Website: crate-barrel
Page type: cross-sells
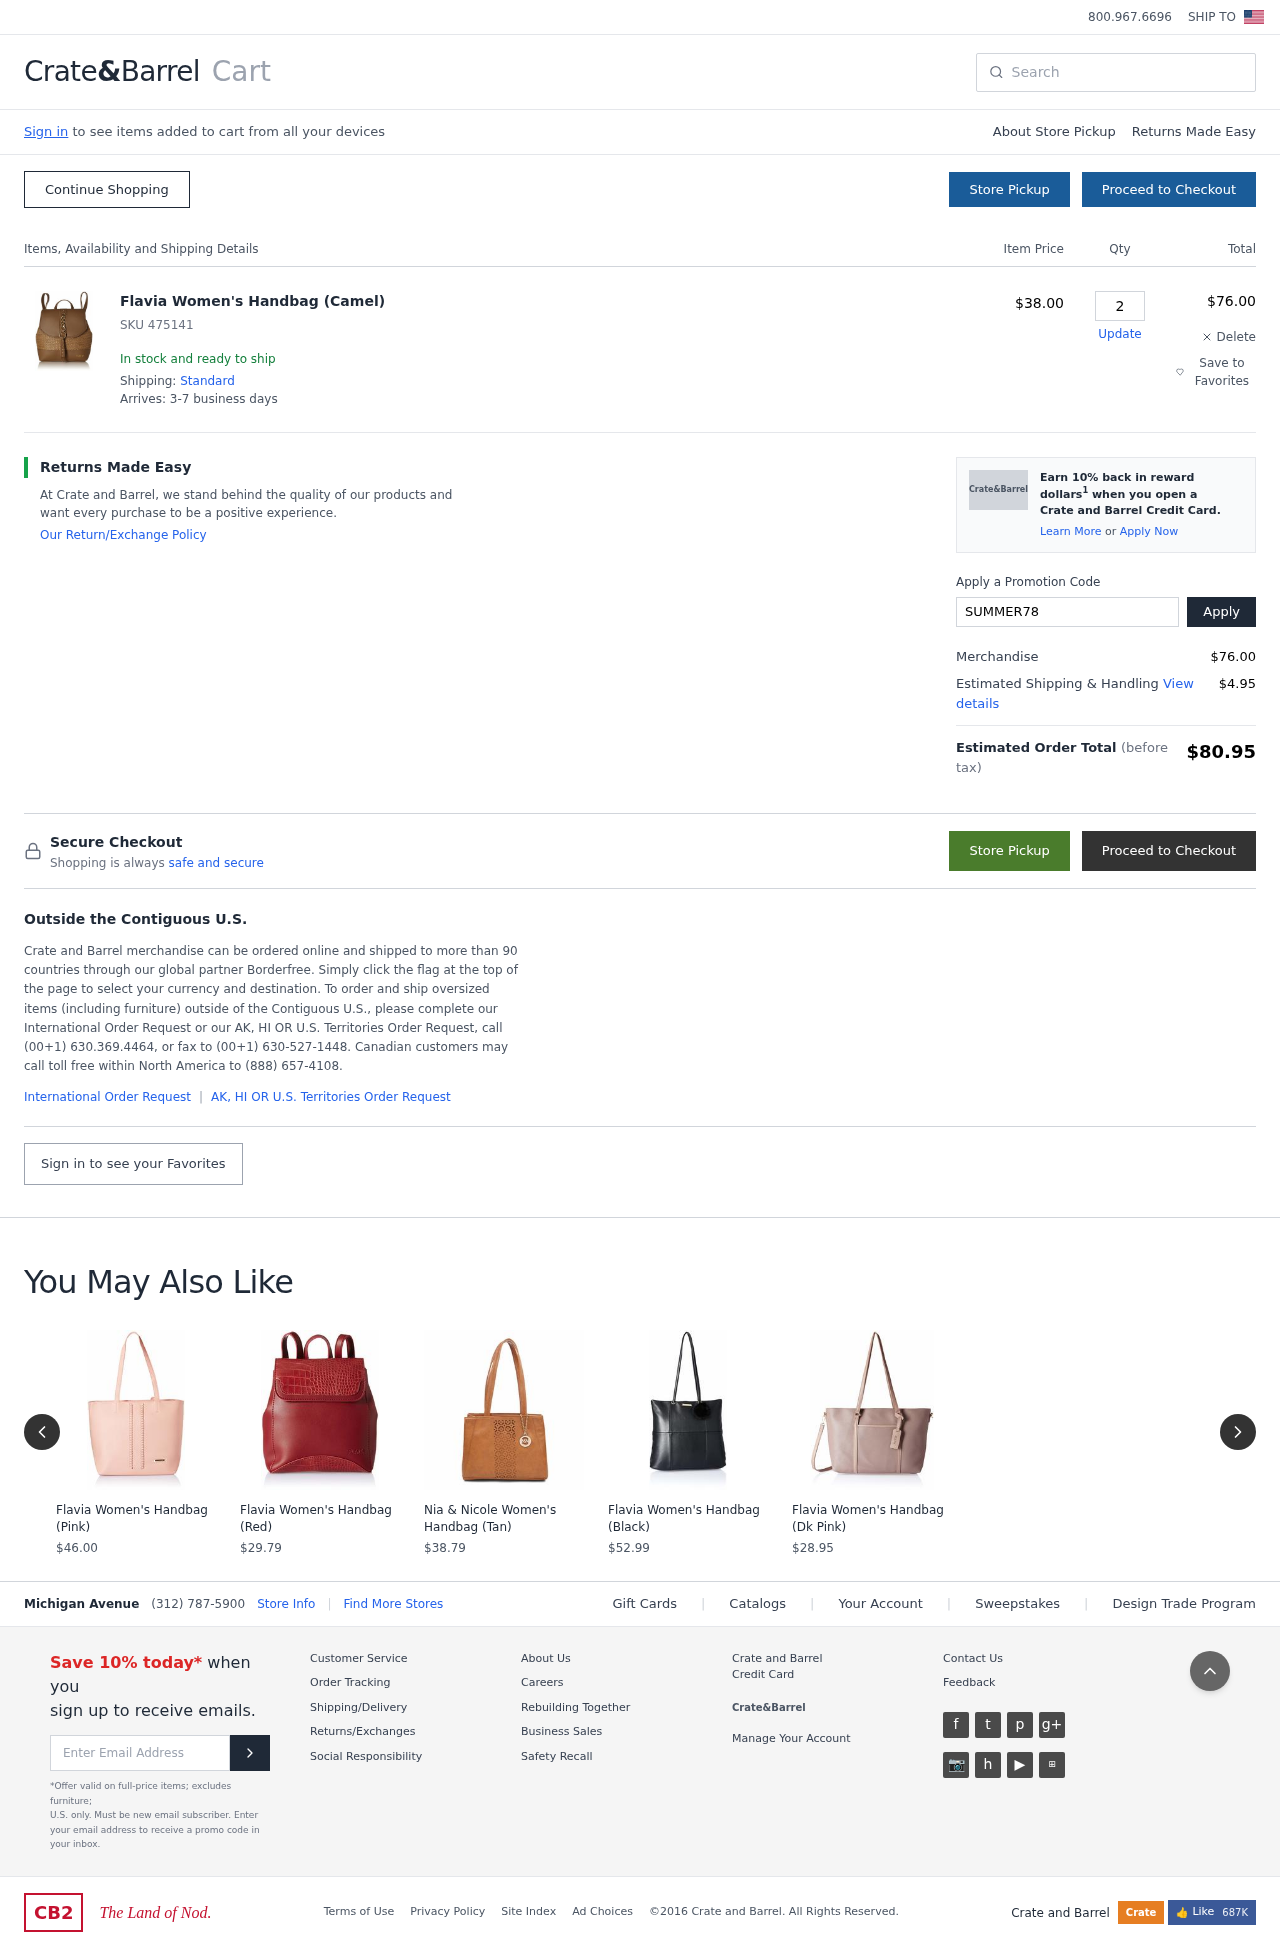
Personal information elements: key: PII_PROMO_CODE
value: SUMMER78
Product elements: key: PRODUCT1_NAME
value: Flavia Women's Handbag (Camel)
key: PRODUCT1_PRICE
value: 38
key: PRODUCT1_QUANTITY
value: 2
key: PRODUCT2_NAME
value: Flavia Women's Handbag (Pink)
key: PRODUCT2_PRICE
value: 46
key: PRODUCT3_NAME
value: Flavia Women's Handbag (Red)
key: PRODUCT3_PRICE
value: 29.79
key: PRODUCT4_NAME
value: Nia & Nicole Women's Handbag (Tan)
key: PRODUCT4_PRICE
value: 38.79
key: PRODUCT5_NAME
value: Flavia Women's Handbag (Black)
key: PRODUCT5_PRICE
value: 52.99
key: PRODUCT6_NAME
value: Flavia Women's Handbag (Dk Pink)
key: PRODUCT6_PRICE
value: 28.95
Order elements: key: ORDER_SKU
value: SKU 475141
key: ORDER_ITEM_TOTAL
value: $76.00
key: ORDER_SUBTOTAL
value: $76.00
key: ORDER_SHIPPING_COST
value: $4.95
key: ORDER_TOTAL
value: $80.95
Search elements: key: HEADER_SEARCH
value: Search